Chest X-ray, PA view. Patient: 51 years old, sex F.
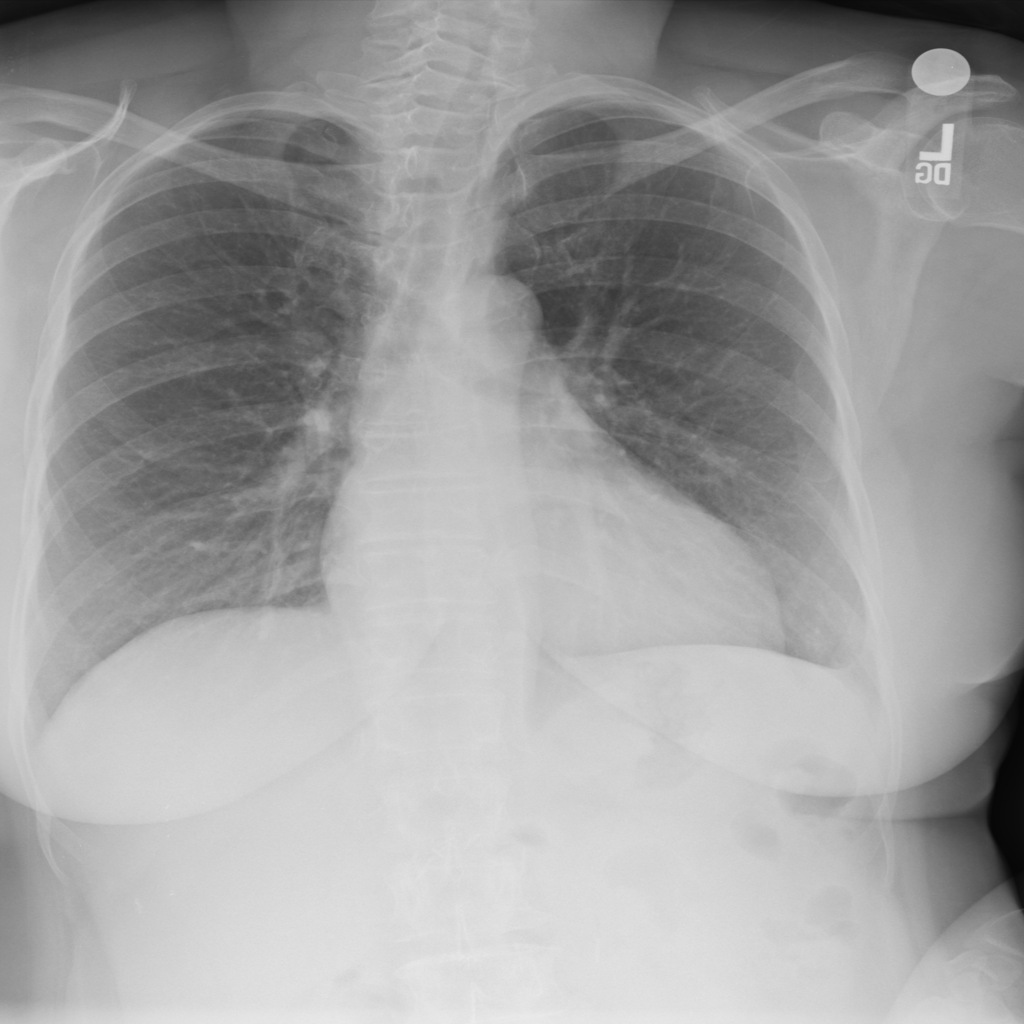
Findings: No Finding